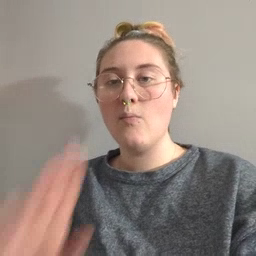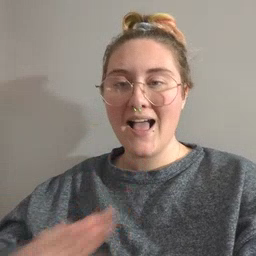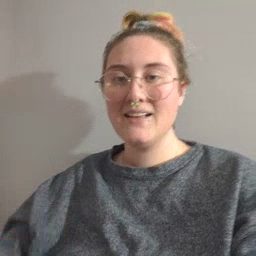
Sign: quiet